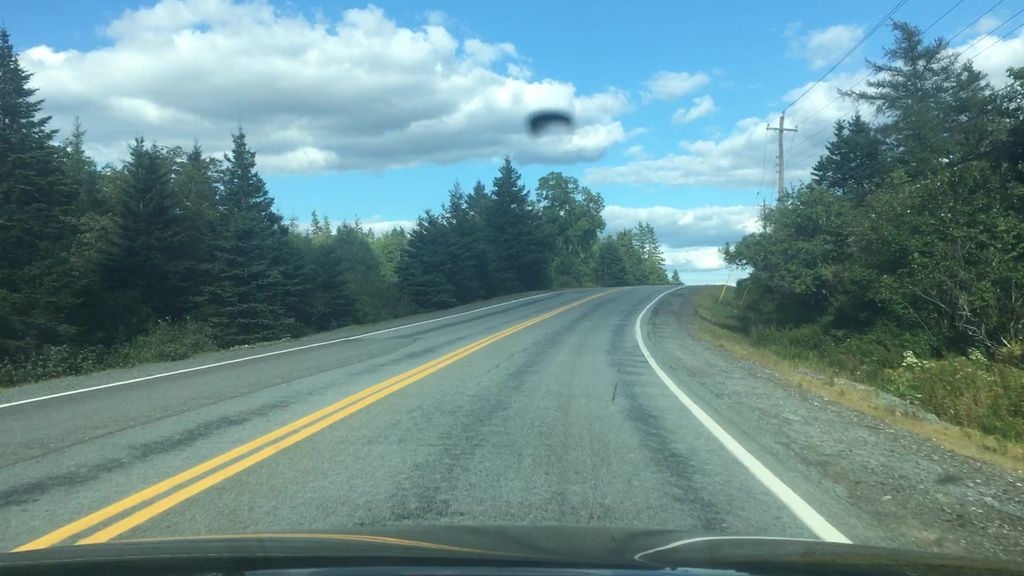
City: halifax